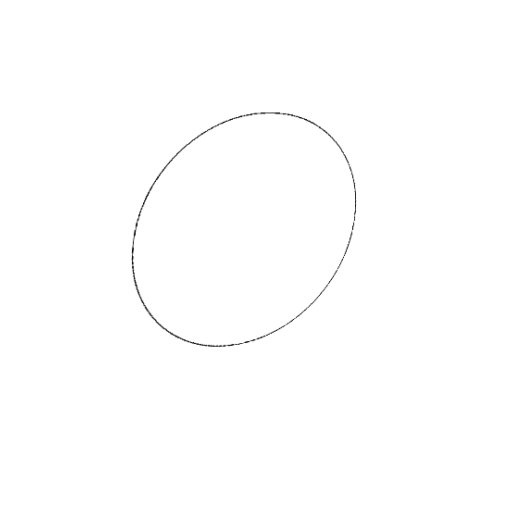
Crossing number: 0